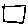
Label: square